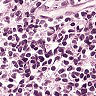
Metastatic tissue present: no